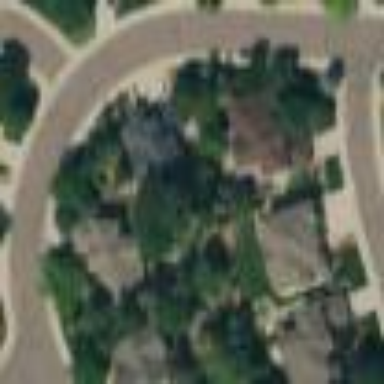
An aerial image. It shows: Asphalt surface in residential road area.